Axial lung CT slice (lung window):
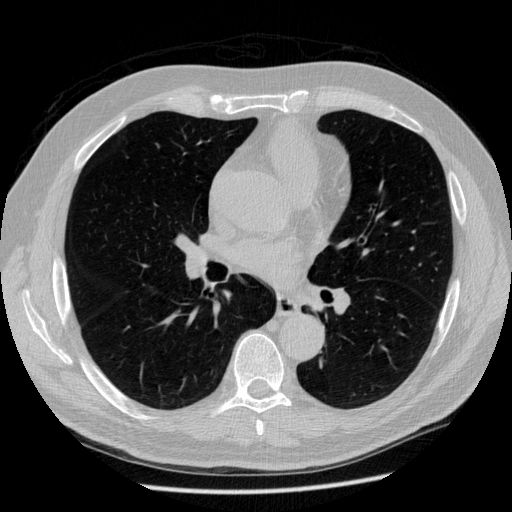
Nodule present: no